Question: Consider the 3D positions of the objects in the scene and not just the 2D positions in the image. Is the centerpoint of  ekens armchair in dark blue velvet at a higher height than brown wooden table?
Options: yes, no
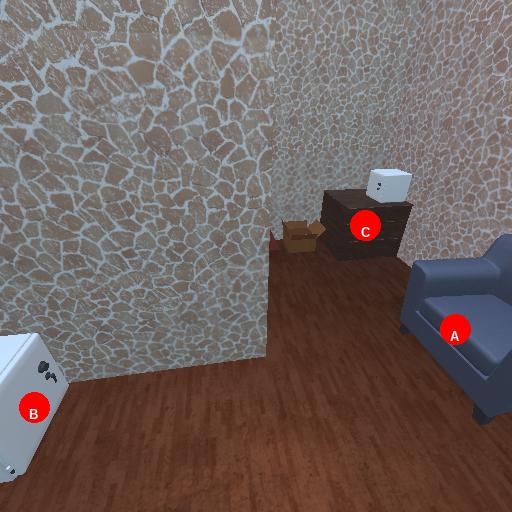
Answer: yes